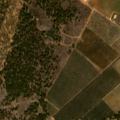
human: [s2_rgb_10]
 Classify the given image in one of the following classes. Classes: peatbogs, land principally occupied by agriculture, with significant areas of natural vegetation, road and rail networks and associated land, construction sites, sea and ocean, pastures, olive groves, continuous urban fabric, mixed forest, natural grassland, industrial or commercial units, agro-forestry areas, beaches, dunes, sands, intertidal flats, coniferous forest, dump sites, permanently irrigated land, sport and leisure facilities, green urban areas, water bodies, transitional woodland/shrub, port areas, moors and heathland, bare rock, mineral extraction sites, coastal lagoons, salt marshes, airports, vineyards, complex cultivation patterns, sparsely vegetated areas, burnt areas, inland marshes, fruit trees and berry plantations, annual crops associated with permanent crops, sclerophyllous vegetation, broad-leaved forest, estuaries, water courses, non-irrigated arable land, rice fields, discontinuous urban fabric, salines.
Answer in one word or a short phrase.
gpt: non-irrigated arable land, permanently irrigated land, olive groves, agro-forestry areas, transitional woodland/shrub